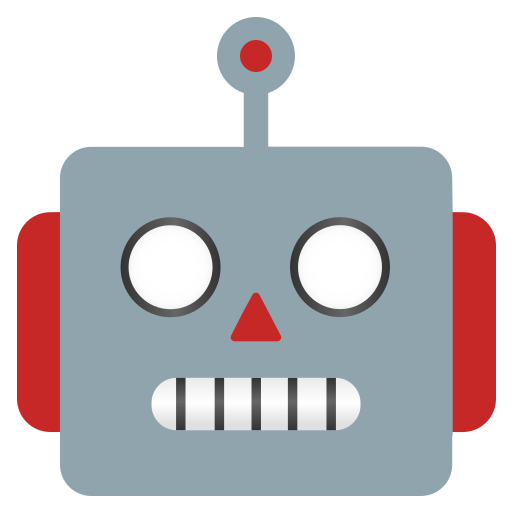
Emoji: 🤖